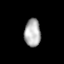
Tissue: lung
Cell type: Epithelial cells
Senescence score: 0.2011
Nuclear area (px): 442
Mean DAPI intensity: 175.337